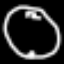
Label: clock